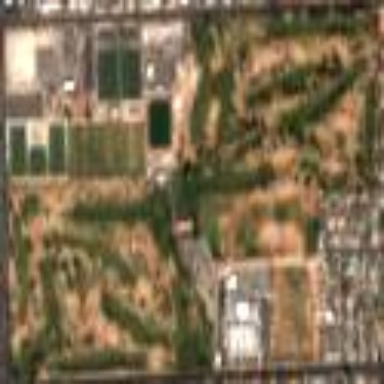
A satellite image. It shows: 18-hole golf course classified as leisure land.